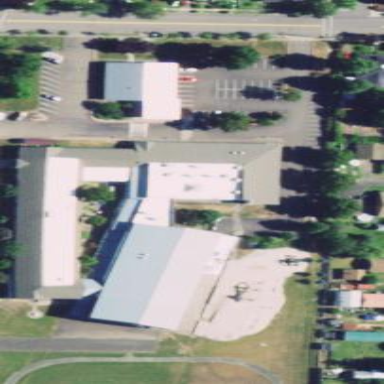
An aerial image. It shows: School building.